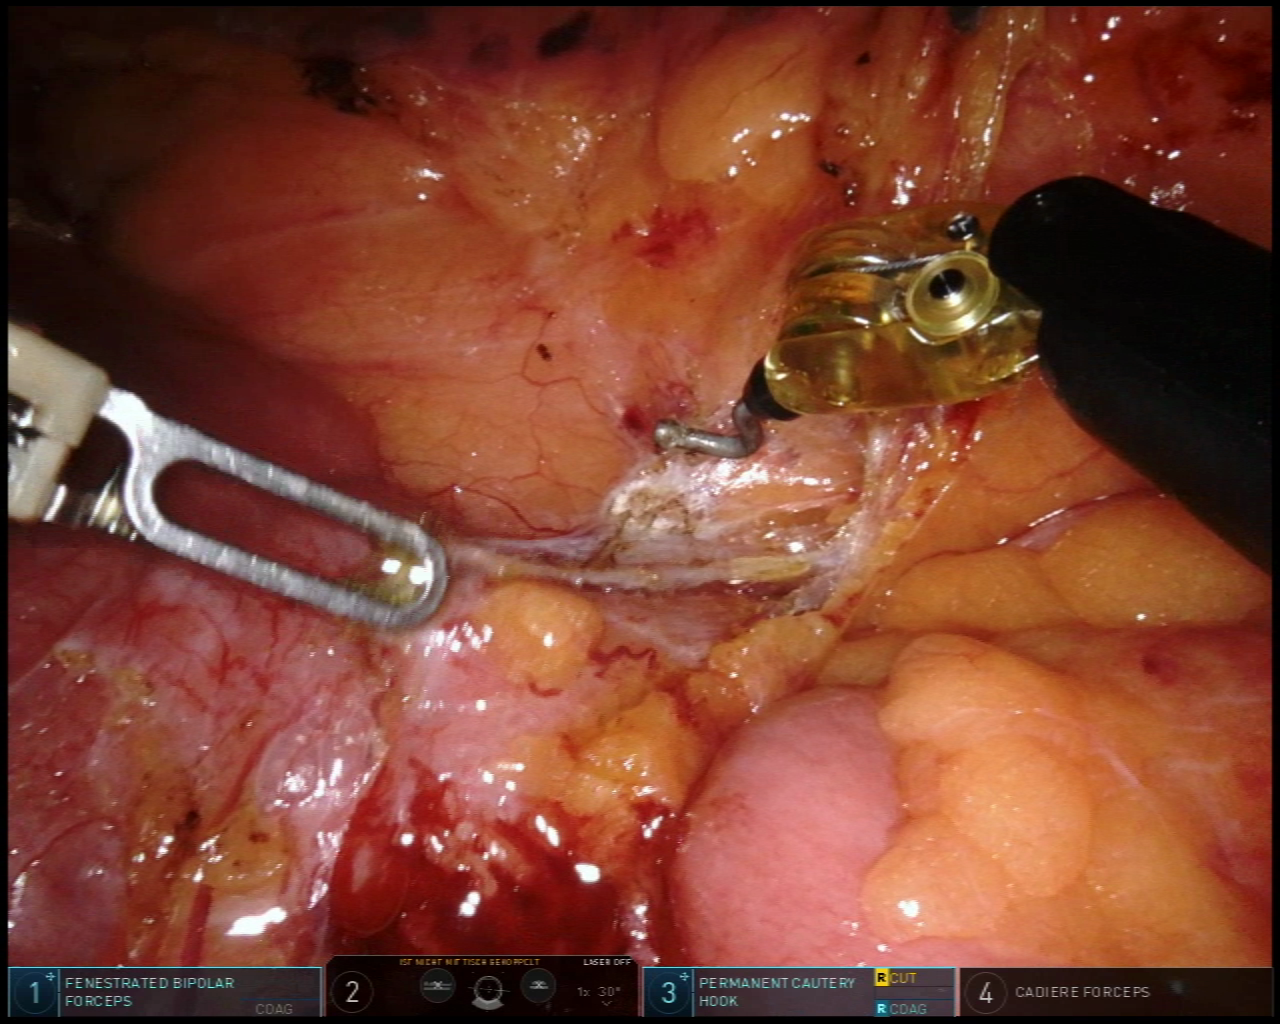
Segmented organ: small_intestine
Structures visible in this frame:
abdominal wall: yes
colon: no
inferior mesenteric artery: no
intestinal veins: no
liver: no
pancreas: no
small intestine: yes
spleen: no
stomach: no
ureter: no
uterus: no
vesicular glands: no